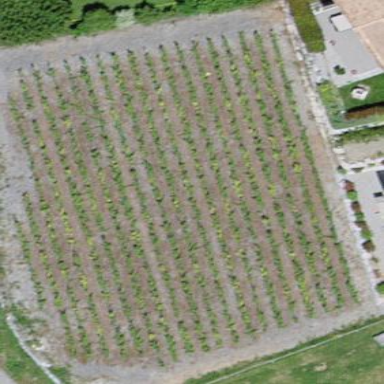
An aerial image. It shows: Vineyard where grapes are grown.